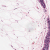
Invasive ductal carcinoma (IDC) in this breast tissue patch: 0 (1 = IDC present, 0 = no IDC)